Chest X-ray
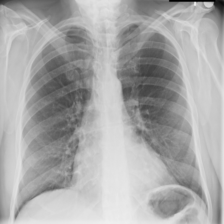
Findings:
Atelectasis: negative
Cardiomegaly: negative
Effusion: negative
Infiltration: negative
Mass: negative
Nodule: negative
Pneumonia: negative
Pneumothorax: negative
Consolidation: negative
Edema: negative
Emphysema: negative
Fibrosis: negative
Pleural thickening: negative
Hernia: negative